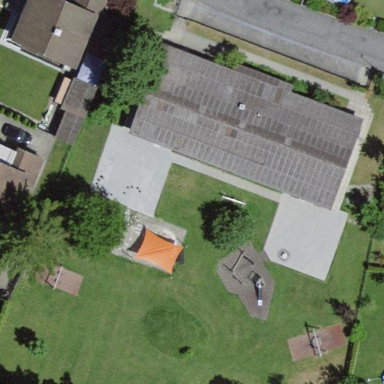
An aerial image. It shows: Kindergarten.